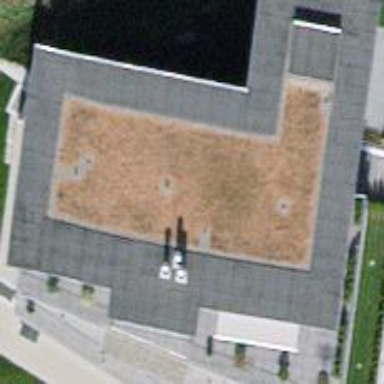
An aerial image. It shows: Building with gabled roof oriented across its structure.